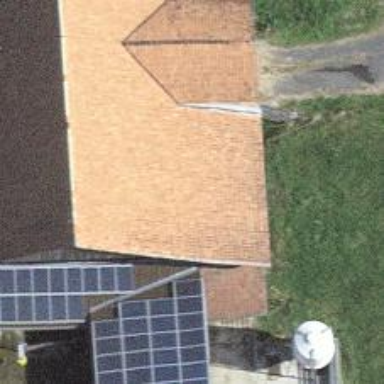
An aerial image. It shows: Solar power generator using photovoltaic method with solar photovoltaic panel types.